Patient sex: F
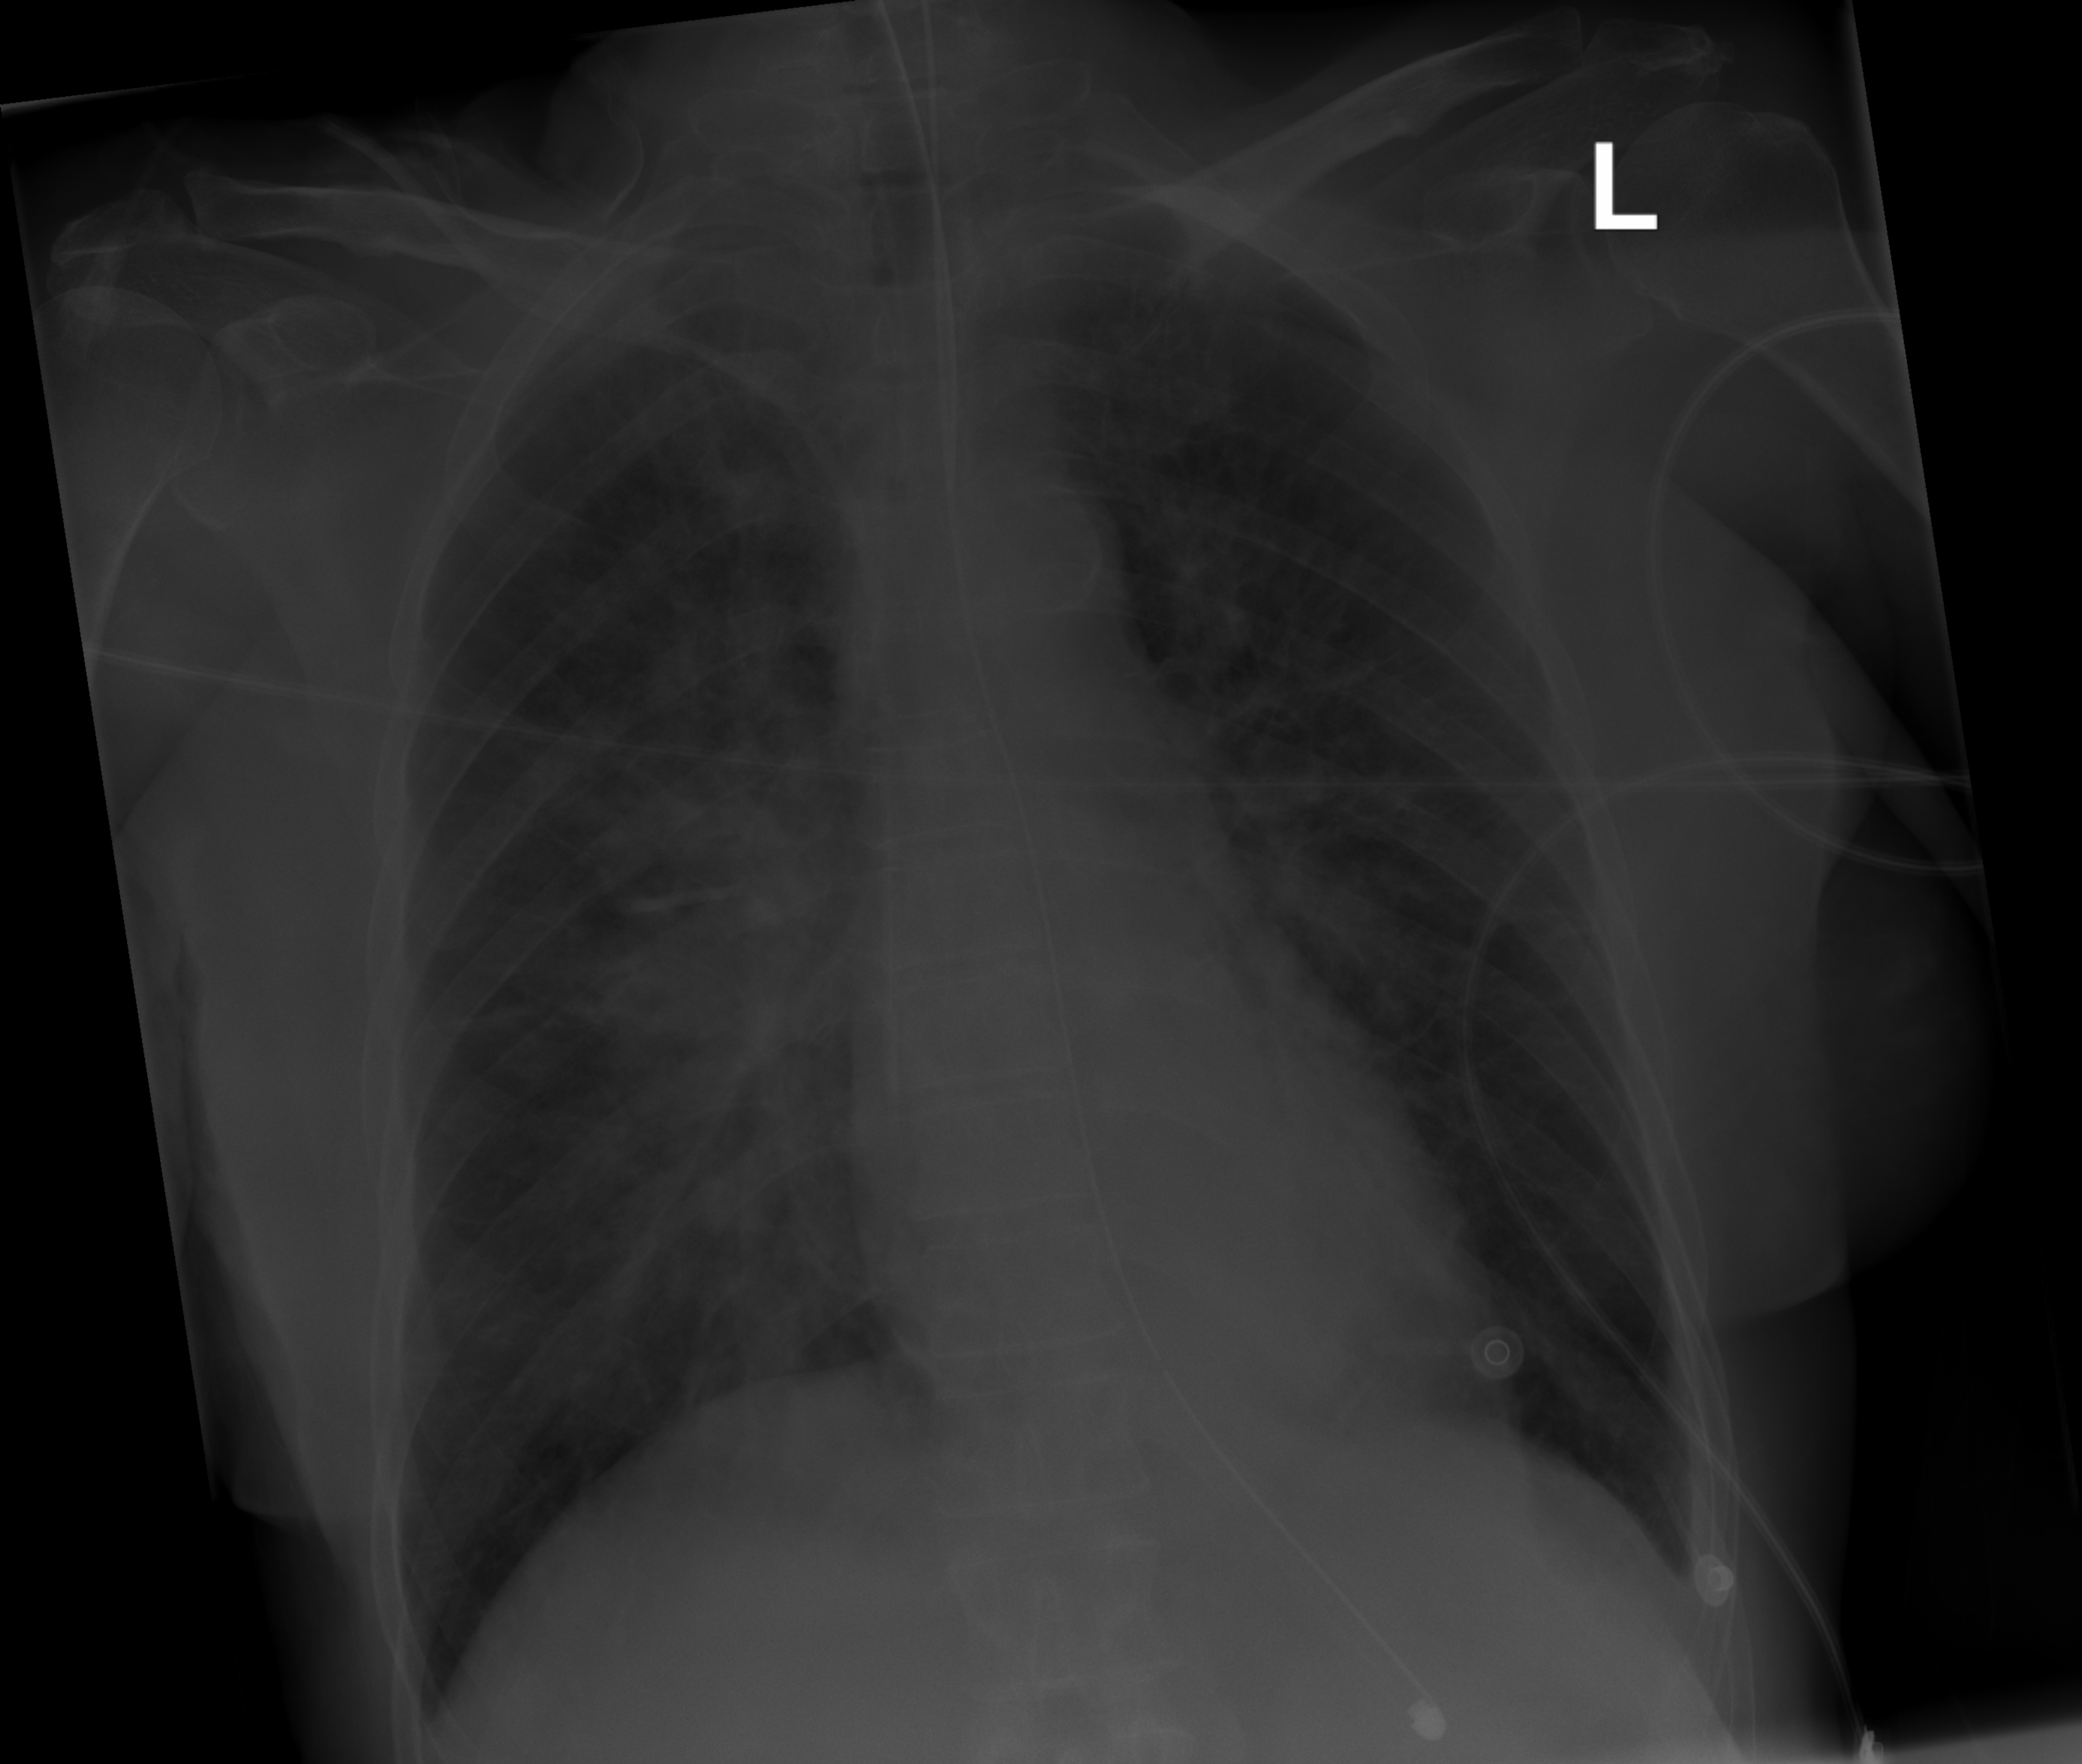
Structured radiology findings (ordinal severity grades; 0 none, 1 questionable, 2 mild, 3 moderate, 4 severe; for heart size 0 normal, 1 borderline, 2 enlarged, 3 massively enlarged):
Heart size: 0
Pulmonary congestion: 3
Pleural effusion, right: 0
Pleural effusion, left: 0
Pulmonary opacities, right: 3
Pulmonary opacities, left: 0
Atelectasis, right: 3
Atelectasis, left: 2